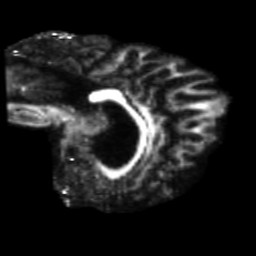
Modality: FA
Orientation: sagittal
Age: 68
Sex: female
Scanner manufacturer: siemens
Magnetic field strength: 3 T
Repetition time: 5.47 s
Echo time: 0.0854 s